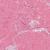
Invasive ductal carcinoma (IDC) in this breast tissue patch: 0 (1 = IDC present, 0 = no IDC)